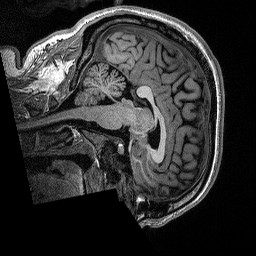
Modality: T1w
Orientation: sagittal
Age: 27
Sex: male
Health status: healthy
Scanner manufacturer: siemens
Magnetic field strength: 1.5 T
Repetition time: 2.73 s
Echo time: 0.00357 s